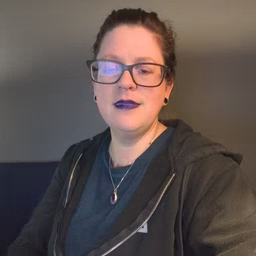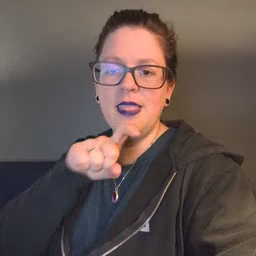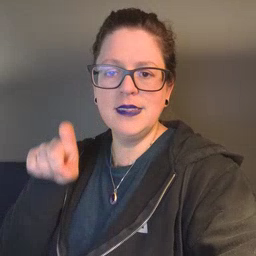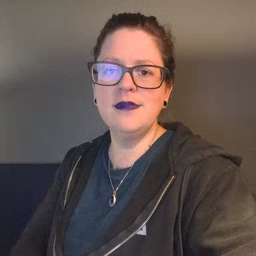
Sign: closet